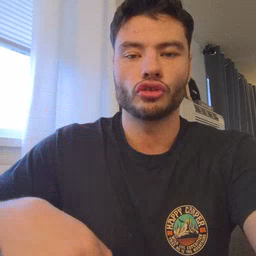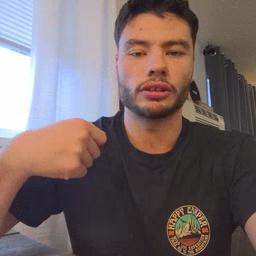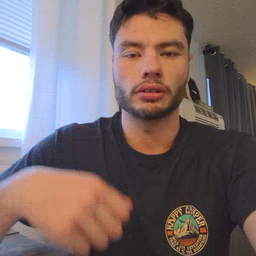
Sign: jeans